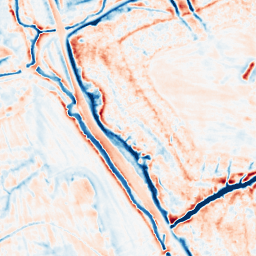
Category: multiscale
Decomposition family: dog_multiscale
Decomposition parameters: sigma_ratio: 1.4
n_scales: 6
base_sigma: 0.5
Upsampling method: cubic_mitchell
Upsampling parameters: scale: 4
Upsampling scale: 4